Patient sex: M
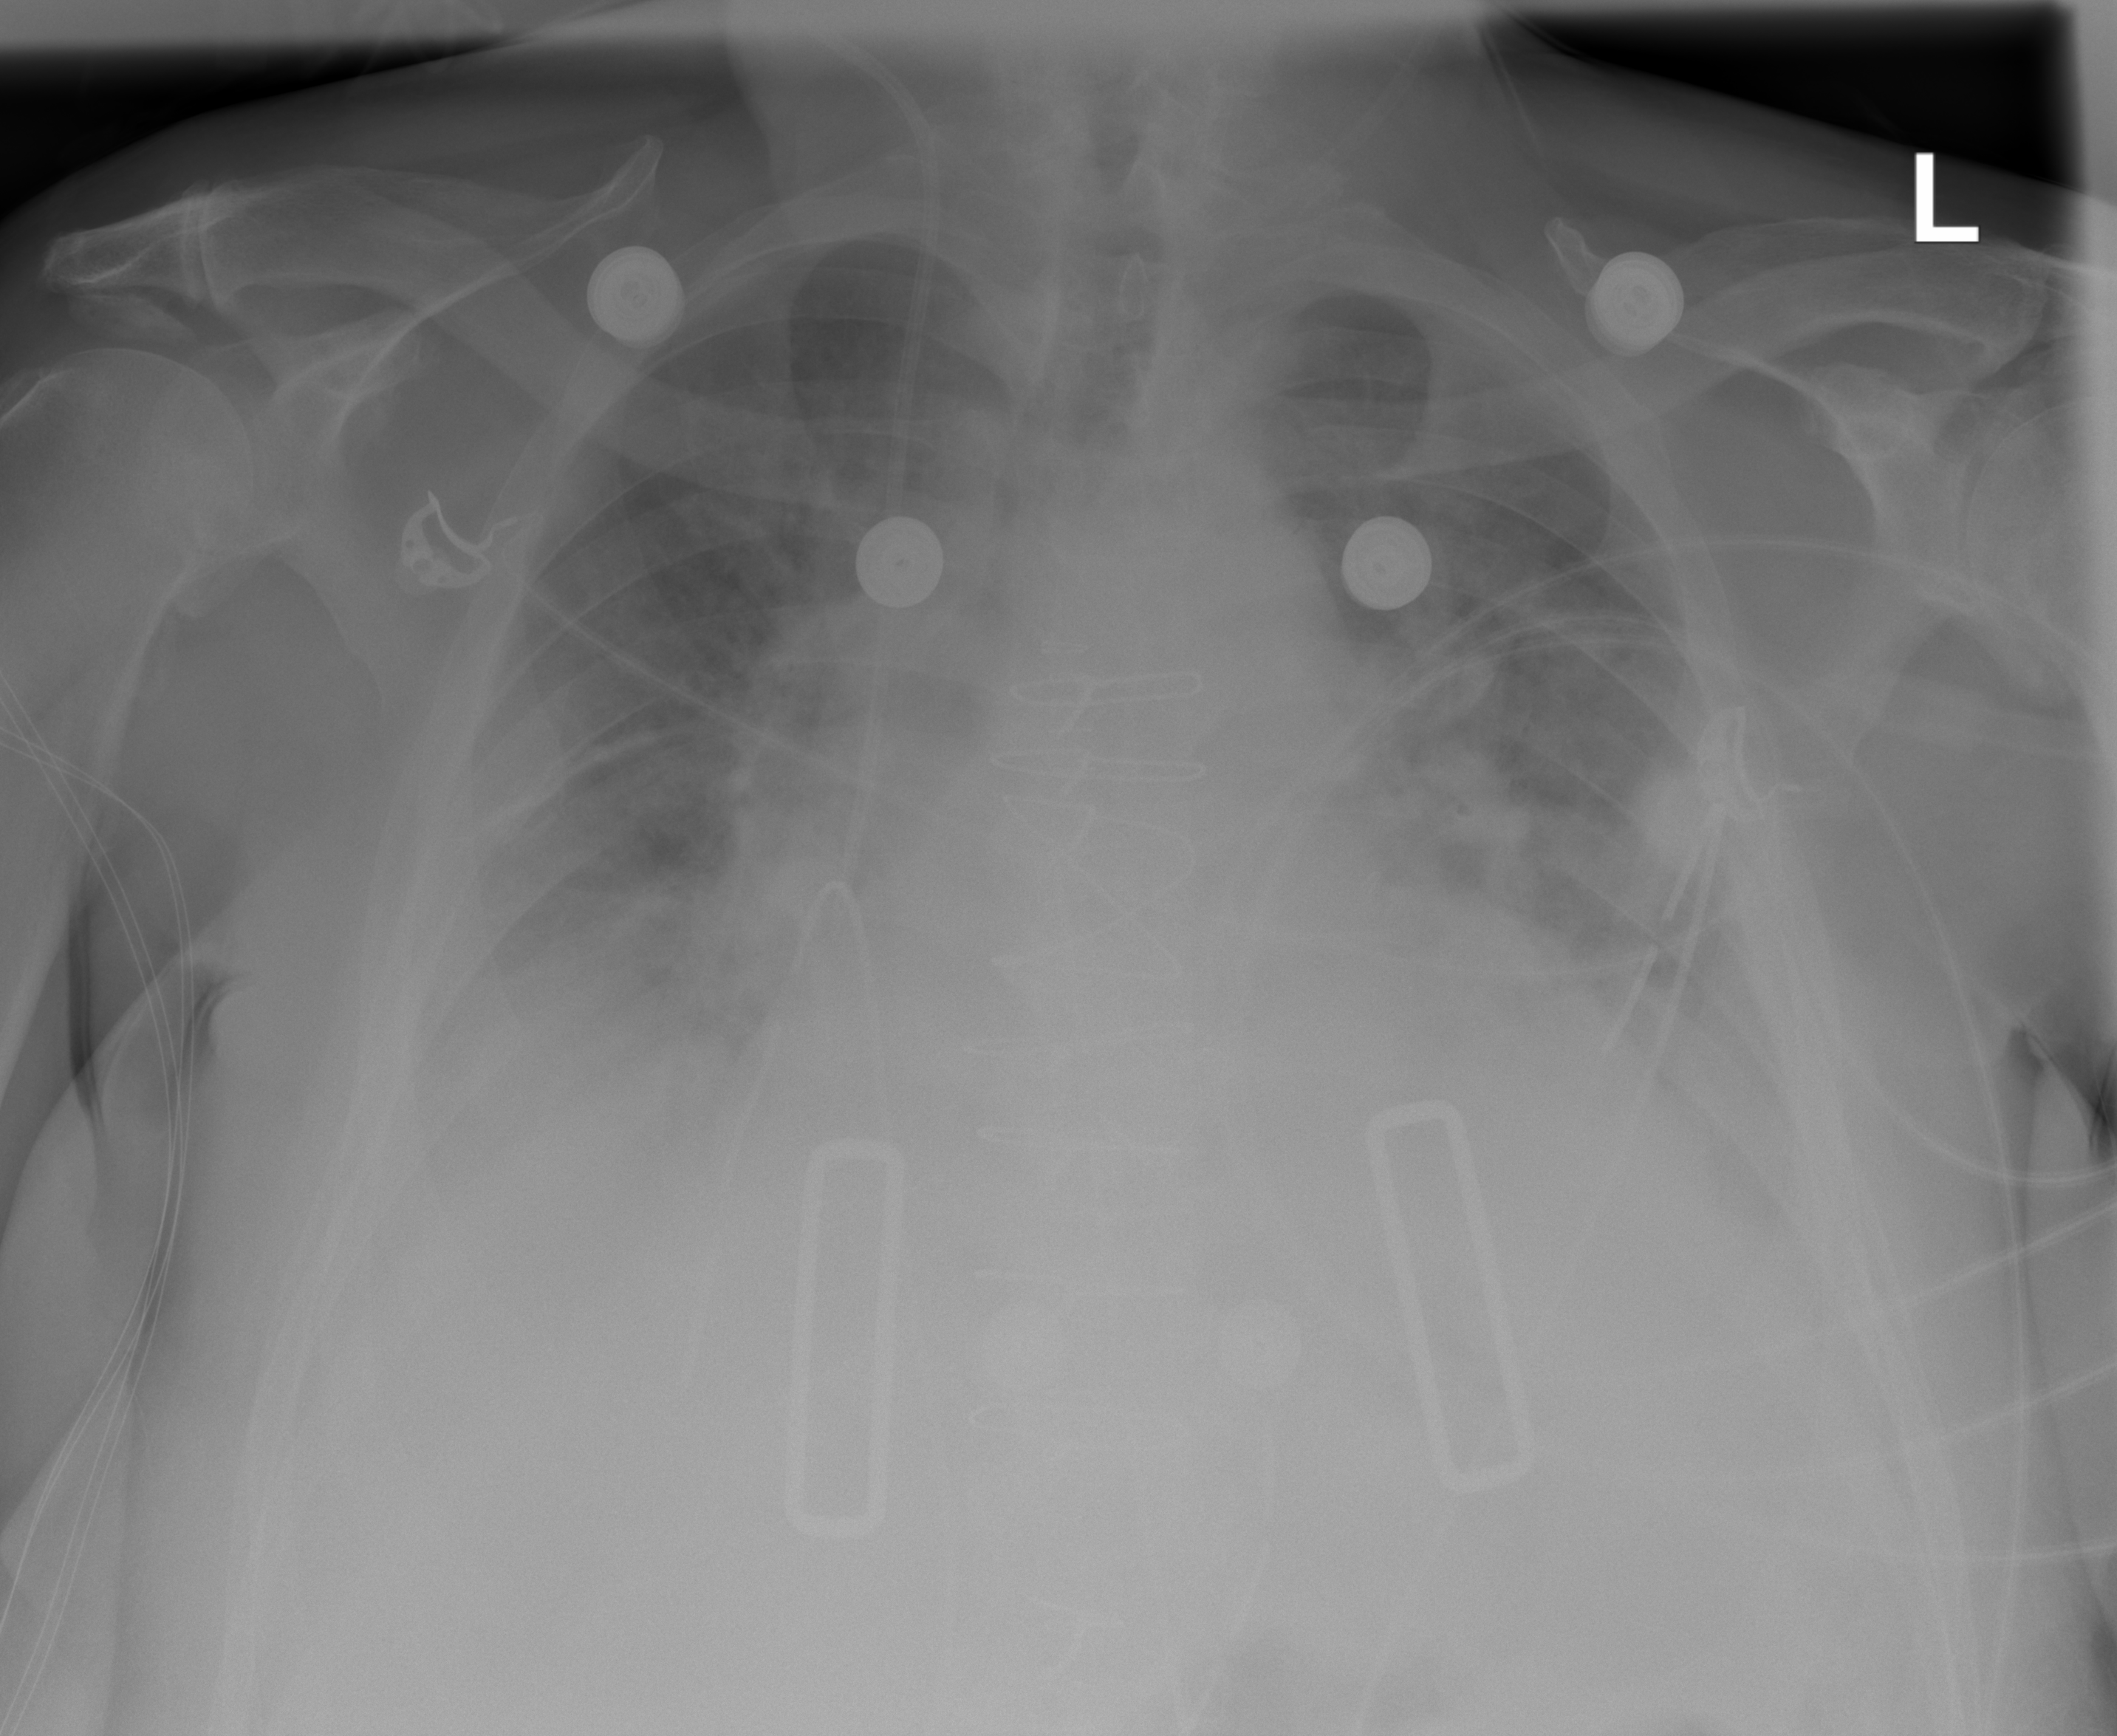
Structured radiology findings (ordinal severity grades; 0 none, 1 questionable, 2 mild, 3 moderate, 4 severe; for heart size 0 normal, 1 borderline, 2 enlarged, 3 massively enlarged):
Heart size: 2
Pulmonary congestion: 0
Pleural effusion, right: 3
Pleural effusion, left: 2
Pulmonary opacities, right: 1
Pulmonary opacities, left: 1
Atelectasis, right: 2
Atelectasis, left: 2